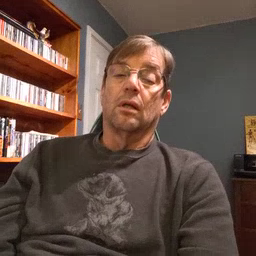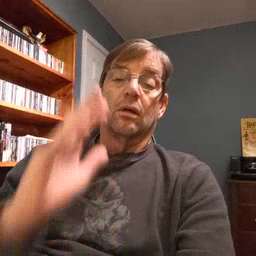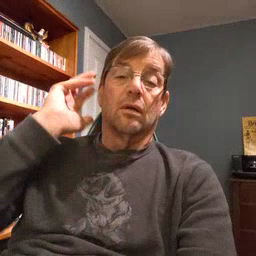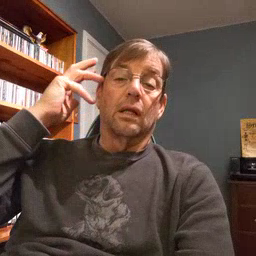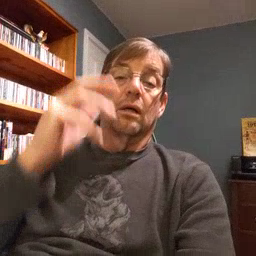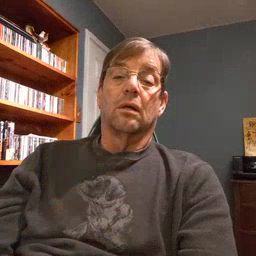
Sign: radio